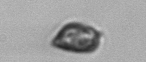
Label: Prorocentrum_triestinum